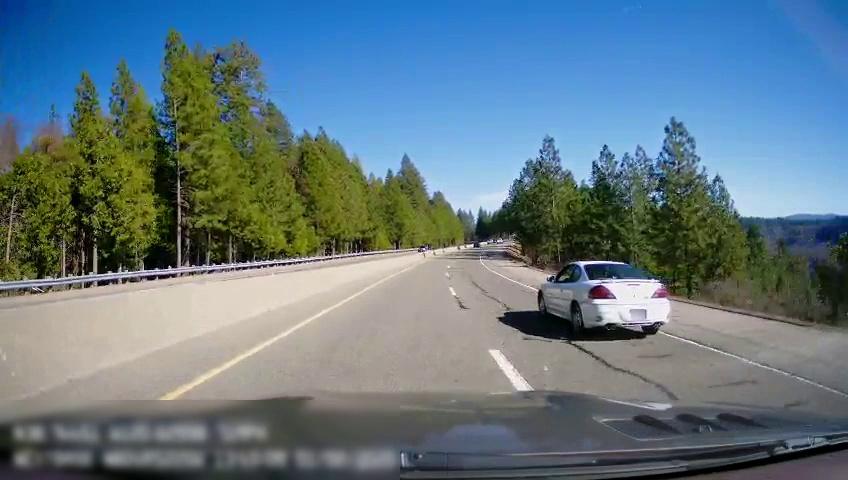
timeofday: Day
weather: Sunny
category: Drivable Space
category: Drivable Space
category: Vehicles | Car
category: Vehicles | Car
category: Lanes | Current Lane
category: Lanes | Current Lane
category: Lanes | Alternate Lane